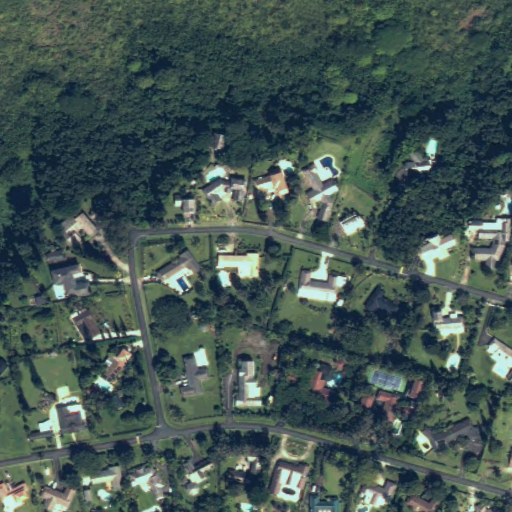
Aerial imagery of valley in Hawaii named ‘Ioleka‘a Valley containing only unknown